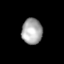
Tissue: lung
Cell type: Epithelial cells
Senescence score: 0.1416
Nuclear area (px): 518
Mean DAPI intensity: 167.898